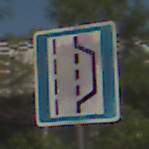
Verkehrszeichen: NothalteUndPannenbucht
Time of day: MorningAfternoon
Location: Outdoor (Nature)
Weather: Clear
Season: Summer
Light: Natural